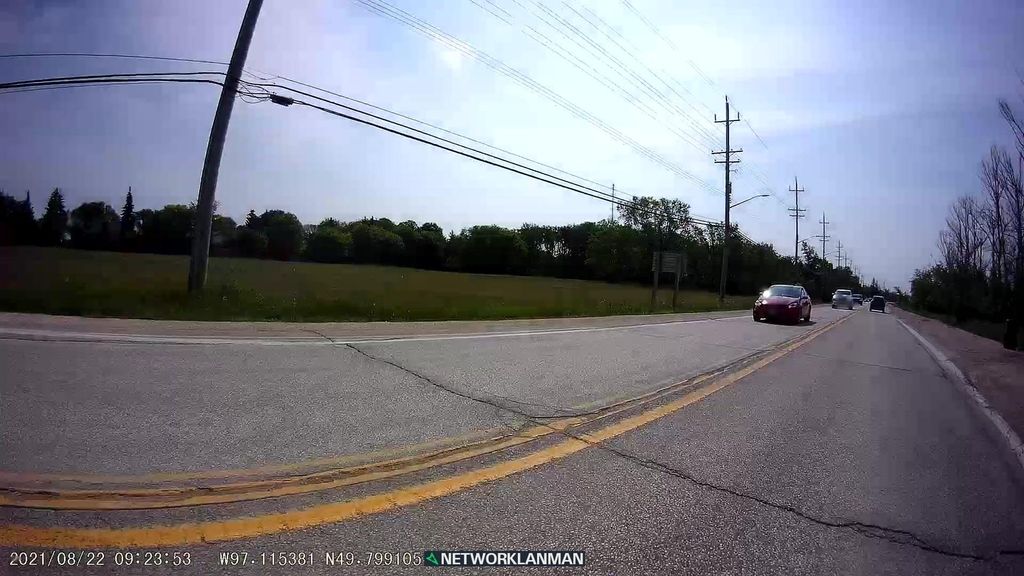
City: winnipeg